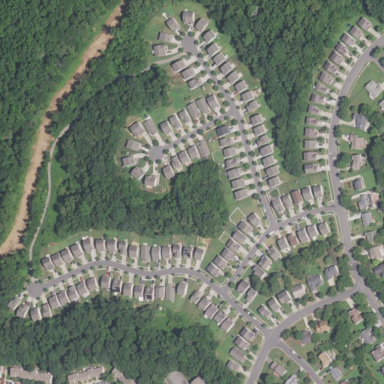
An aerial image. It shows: Single-family residential area.